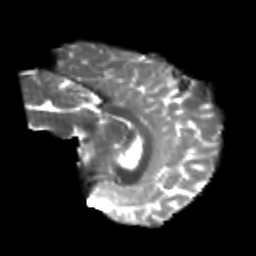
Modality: T2w
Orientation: sagittal
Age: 22
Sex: male
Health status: healthy
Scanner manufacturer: philips
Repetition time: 7.386 s
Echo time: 0.08599 s